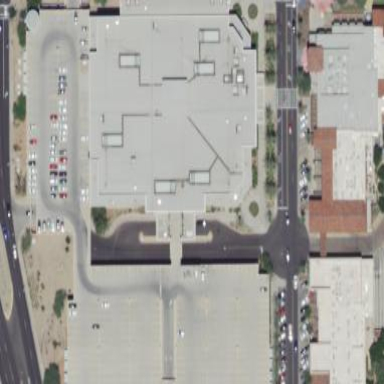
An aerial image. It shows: Multi-storey garage building used for parking.